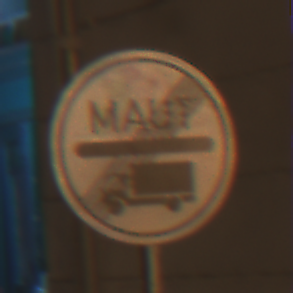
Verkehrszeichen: EndeMautpflicht
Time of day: Night
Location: Outdoor (Urban)
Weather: Clear
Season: NotSpecified
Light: Artificial